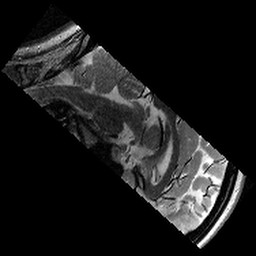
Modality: T2w
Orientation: sagittal
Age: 11
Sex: female
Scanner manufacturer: siemens
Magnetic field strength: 3 T
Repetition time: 9.23 s
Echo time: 0.067 s